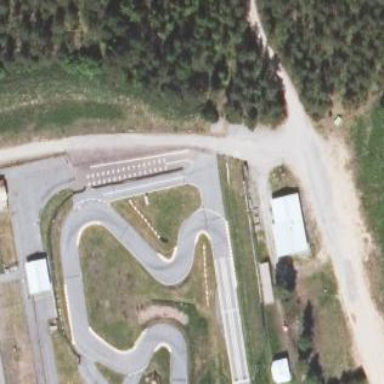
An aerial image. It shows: Karting raceway for sports activities.